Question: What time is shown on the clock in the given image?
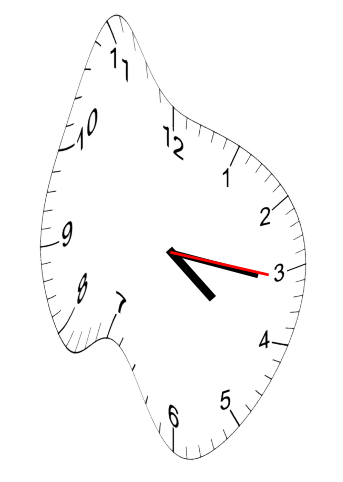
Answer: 04:16:16